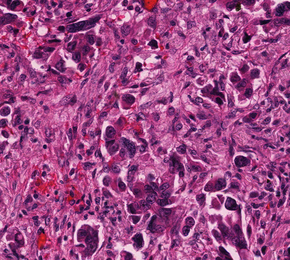
Tumor epithelial tissue: yes
Tumor-associated stroma tissue: yes
Normal tissue: no